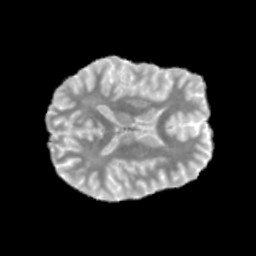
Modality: MD
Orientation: axial
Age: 40
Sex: male
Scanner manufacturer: siemens
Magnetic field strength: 3 T
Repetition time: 3.23 s
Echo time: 0.0892 s